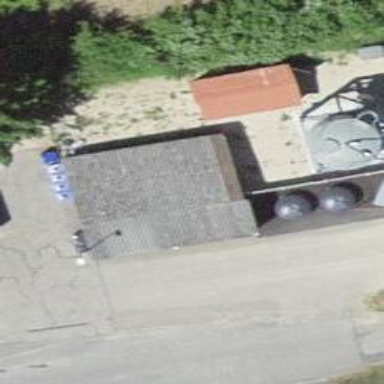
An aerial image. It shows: Garage.